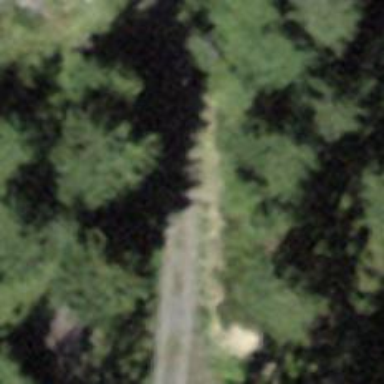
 grade 4 quality. The trail visibility is excellent."